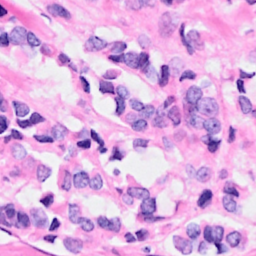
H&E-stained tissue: Breast